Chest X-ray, AP view. Patient: 23 years old, sex F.
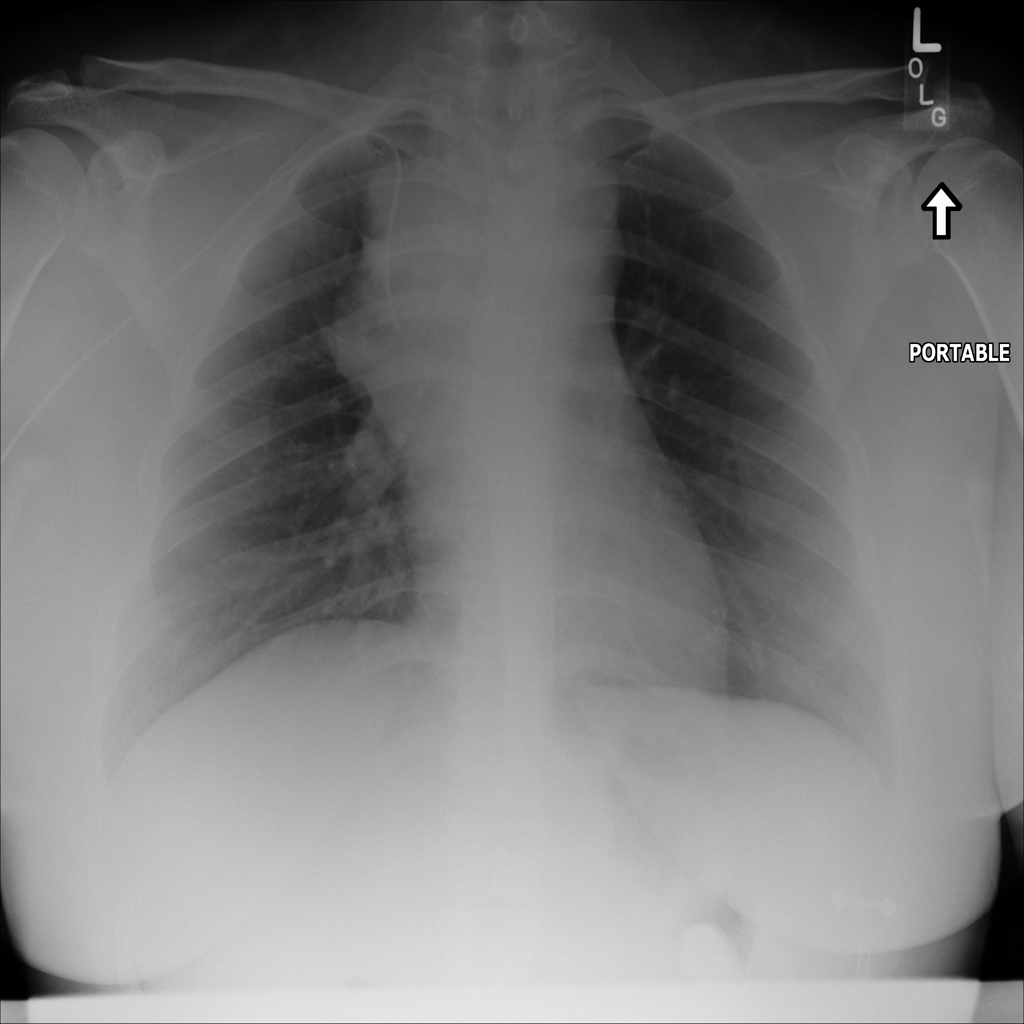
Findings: Mass